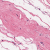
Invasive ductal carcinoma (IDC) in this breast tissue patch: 0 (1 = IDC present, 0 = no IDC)